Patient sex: F
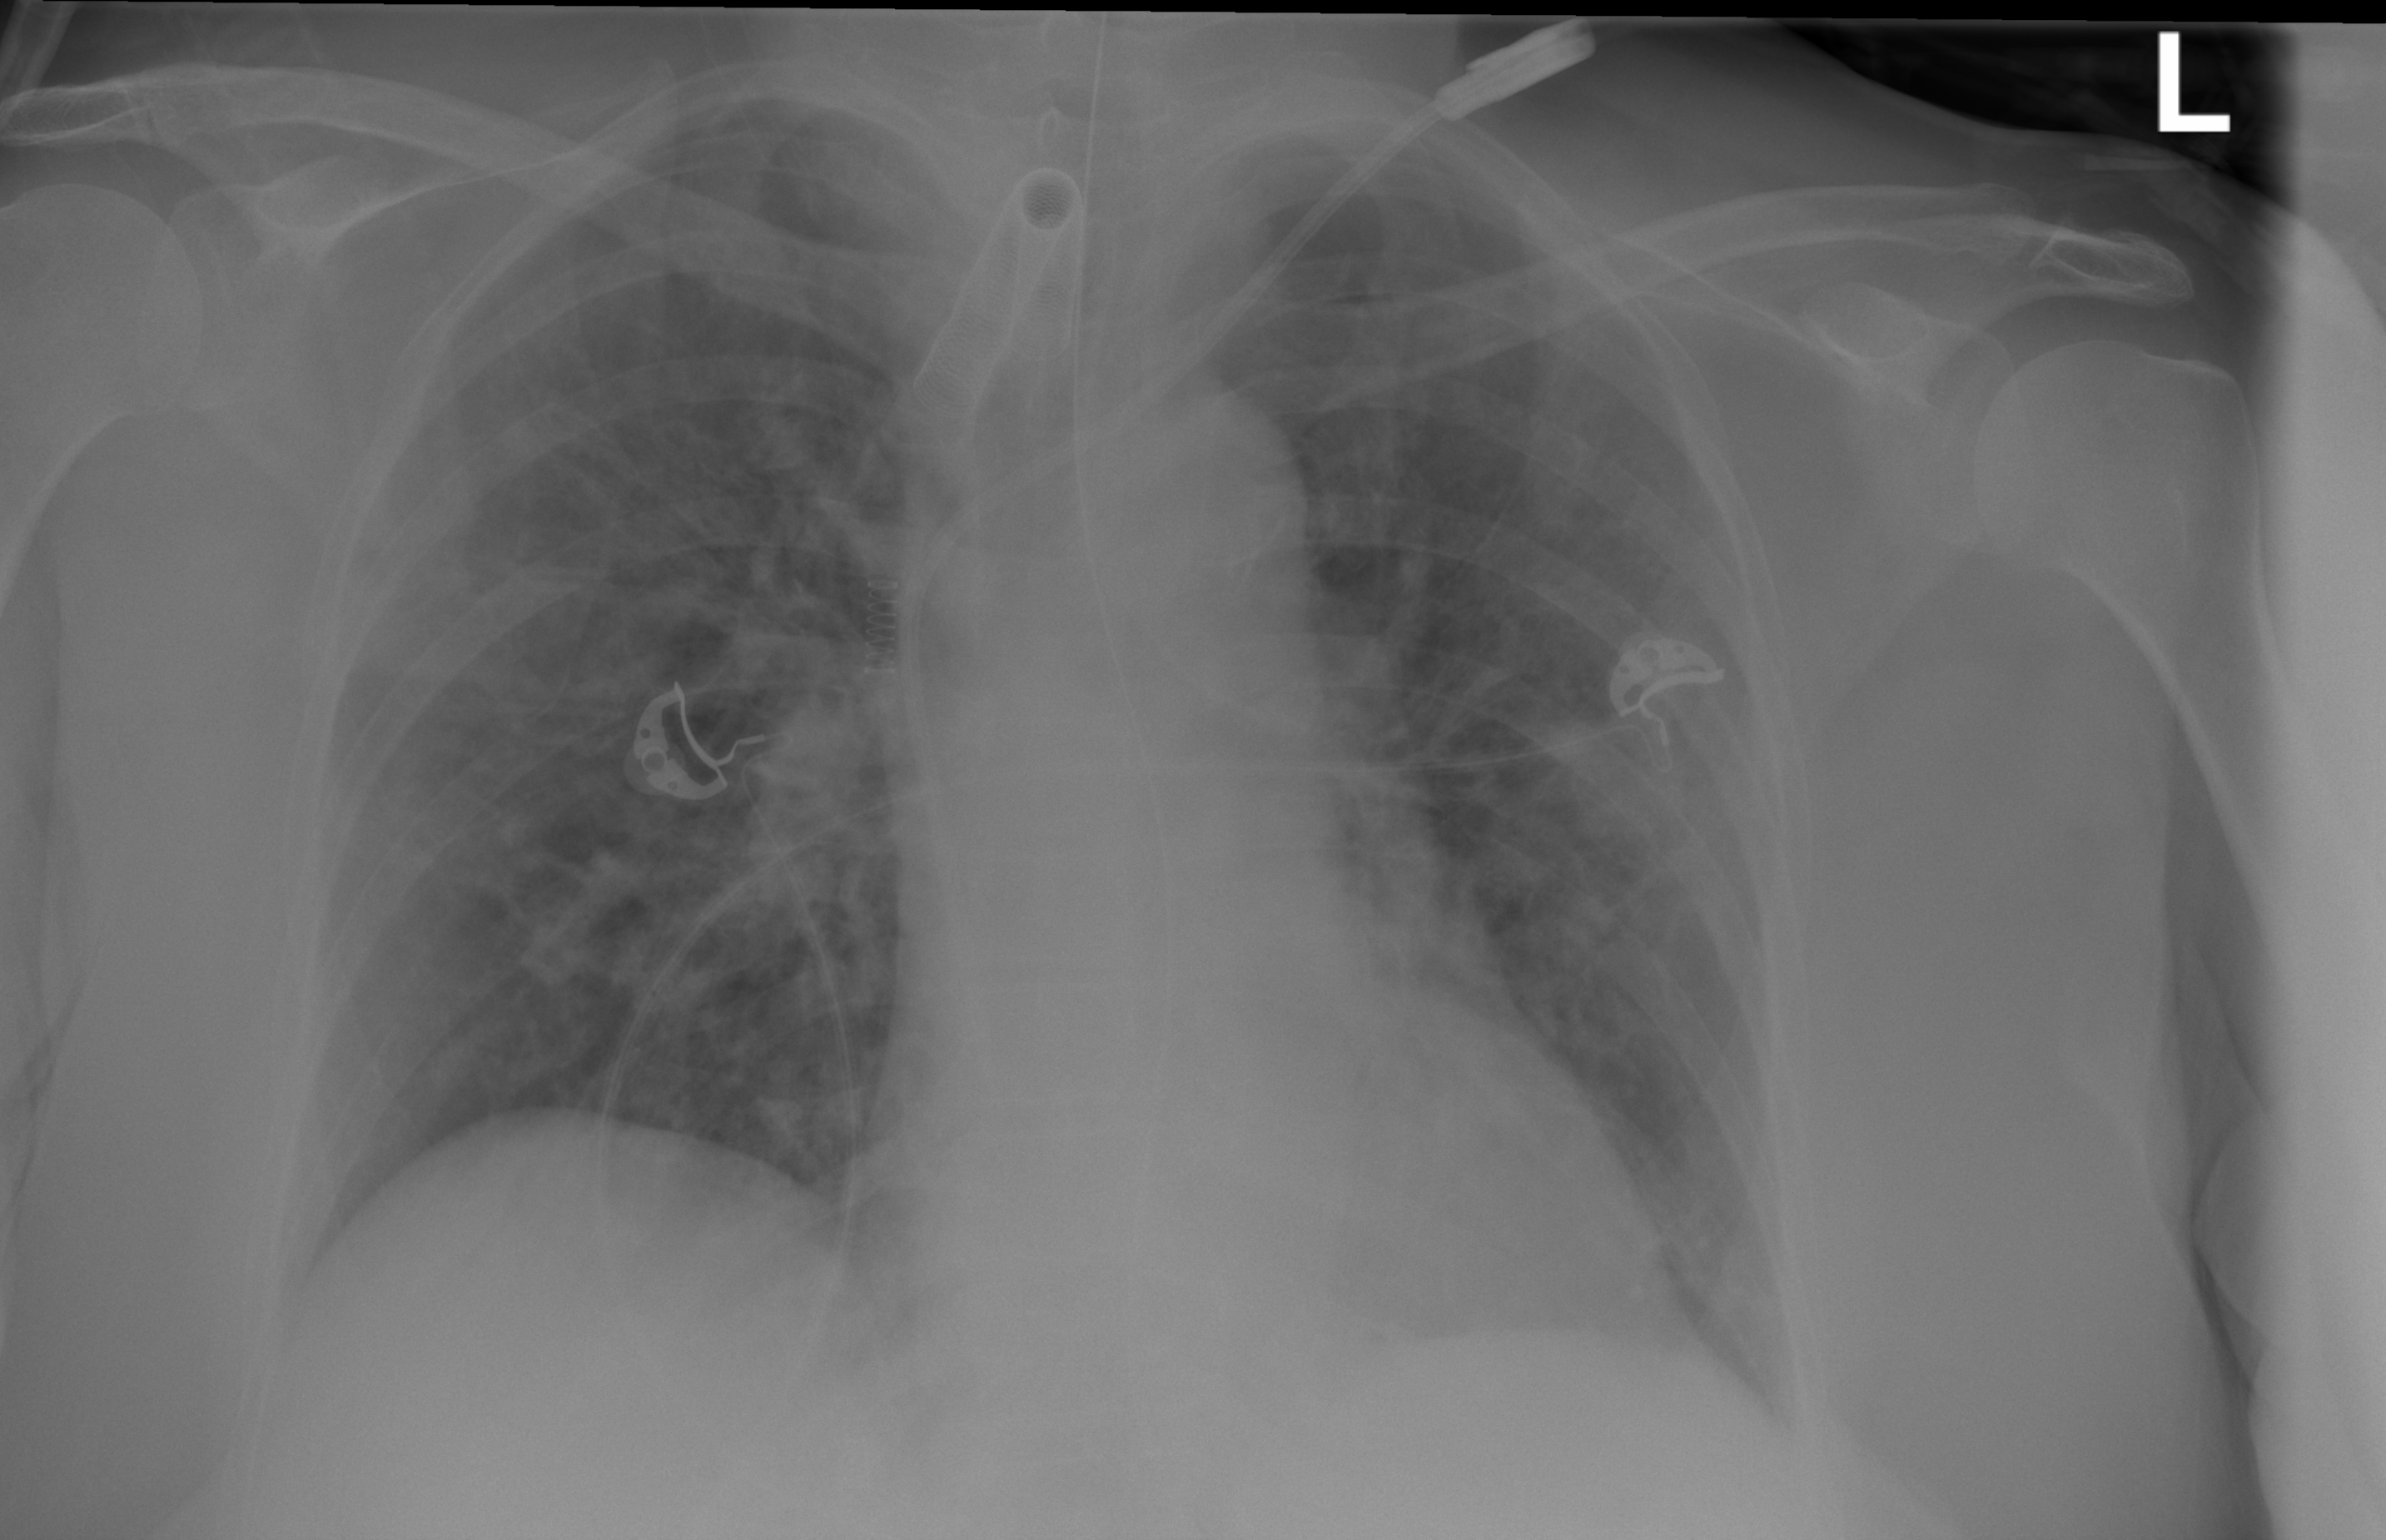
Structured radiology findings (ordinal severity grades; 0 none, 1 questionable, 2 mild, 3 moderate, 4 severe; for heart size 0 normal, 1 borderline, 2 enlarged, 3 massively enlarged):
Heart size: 0
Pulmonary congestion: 2
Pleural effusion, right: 0
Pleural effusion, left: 0
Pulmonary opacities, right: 3
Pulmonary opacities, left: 3
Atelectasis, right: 2
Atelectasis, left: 2